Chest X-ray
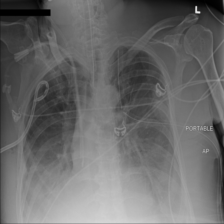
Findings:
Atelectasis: negative
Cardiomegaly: negative
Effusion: positive
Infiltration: negative
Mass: negative
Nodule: negative
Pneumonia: negative
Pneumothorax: negative
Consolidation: negative
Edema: negative
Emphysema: negative
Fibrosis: negative
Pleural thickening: negative
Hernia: negative